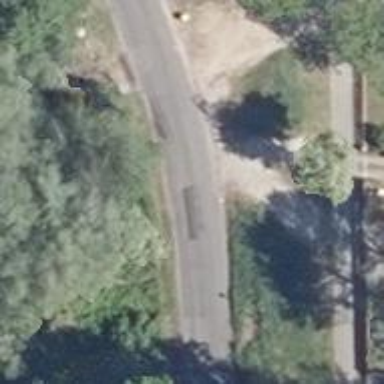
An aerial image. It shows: Residential road with asphalt surface. There is track cycleway on the left side and sidewalk.